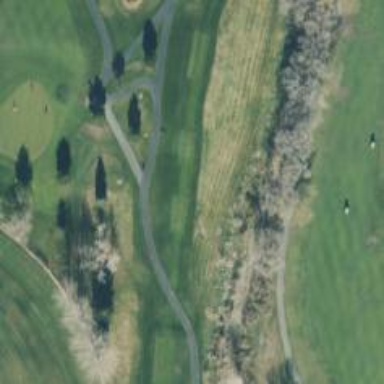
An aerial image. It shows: Path for golf carts.